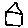
Label: house